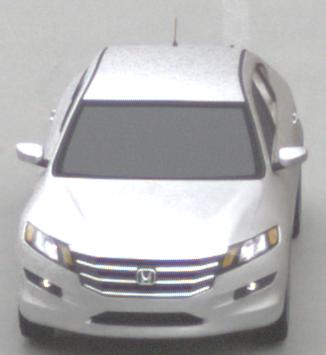
Make: Honda
Model: Crosstour
Detailed model: -
Model produced from: 2009
Model produced until: 2012
Doors: 4
Color: white
Road condition: dry road
Daytime: midday
Contrast: low contrast